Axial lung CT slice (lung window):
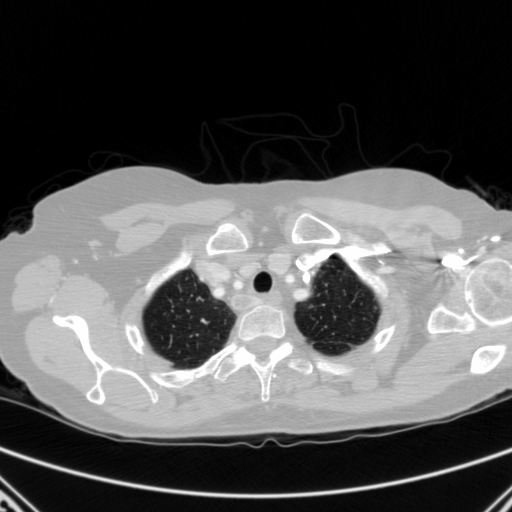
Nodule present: no